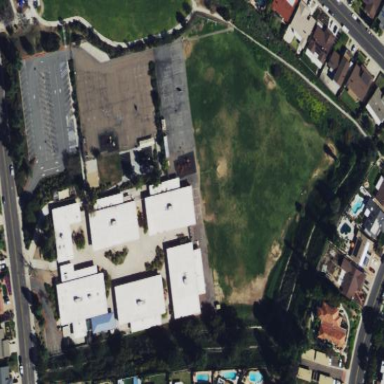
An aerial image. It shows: School.